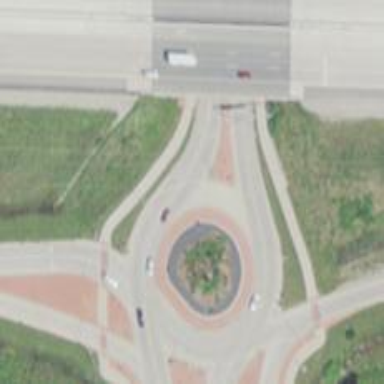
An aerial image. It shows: Roundabout on primary highway.